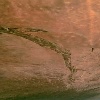
Label: land